Field crop: maize
Growth stage: 1
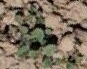
Species: convolvulus